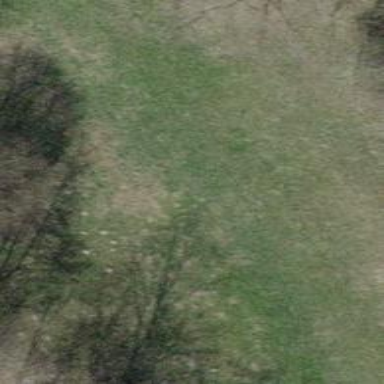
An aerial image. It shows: Grassy track with grade5 tracktype.